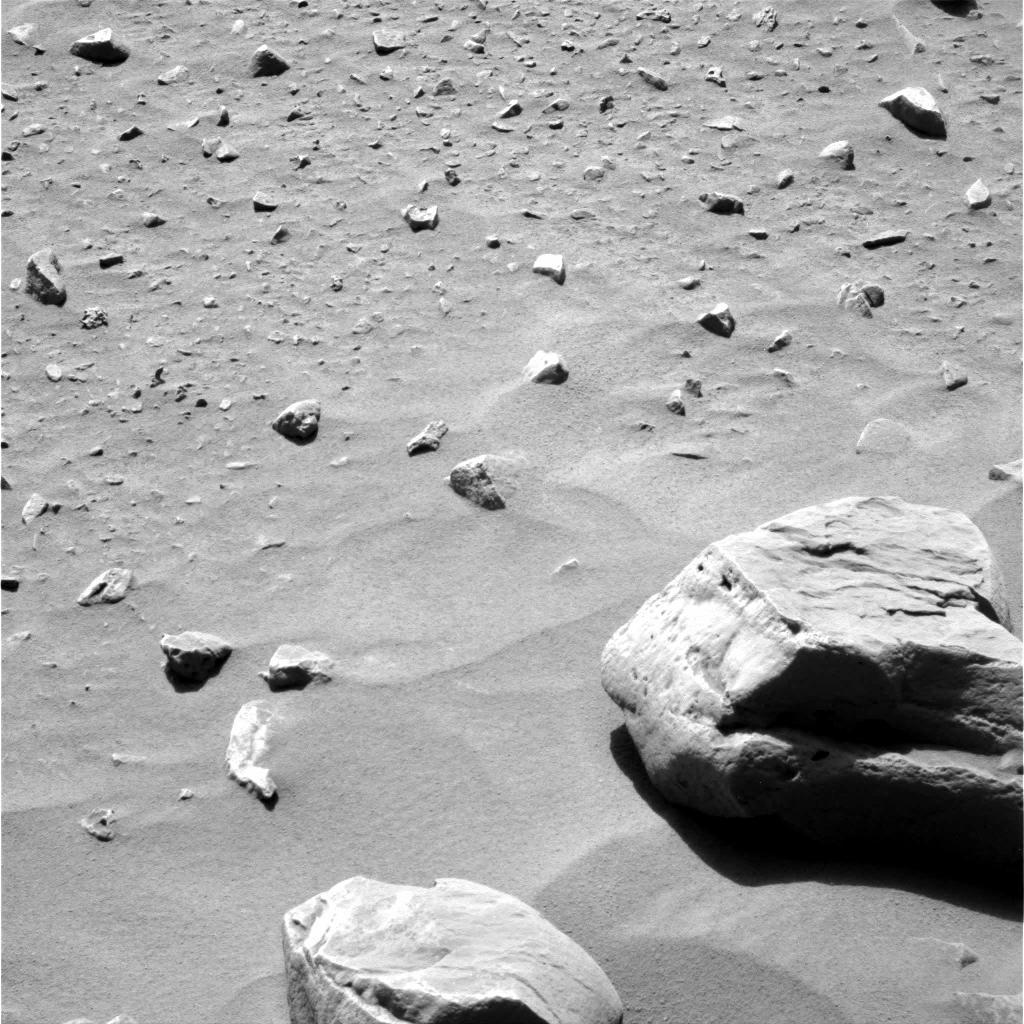
Terrain classes present: Gravel / Sand / Soil, Rock, Shadow